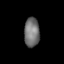
Tissue: lung
Cell type: Smooth muscle cells
Senescence score: 0.5629
Nuclear area (px): 439
Mean DAPI intensity: 114.169